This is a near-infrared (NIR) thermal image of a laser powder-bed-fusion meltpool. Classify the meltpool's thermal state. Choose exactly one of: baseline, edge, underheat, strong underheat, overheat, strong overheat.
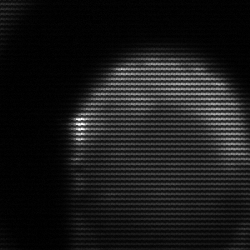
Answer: edge